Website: macys
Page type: delivery-shipping
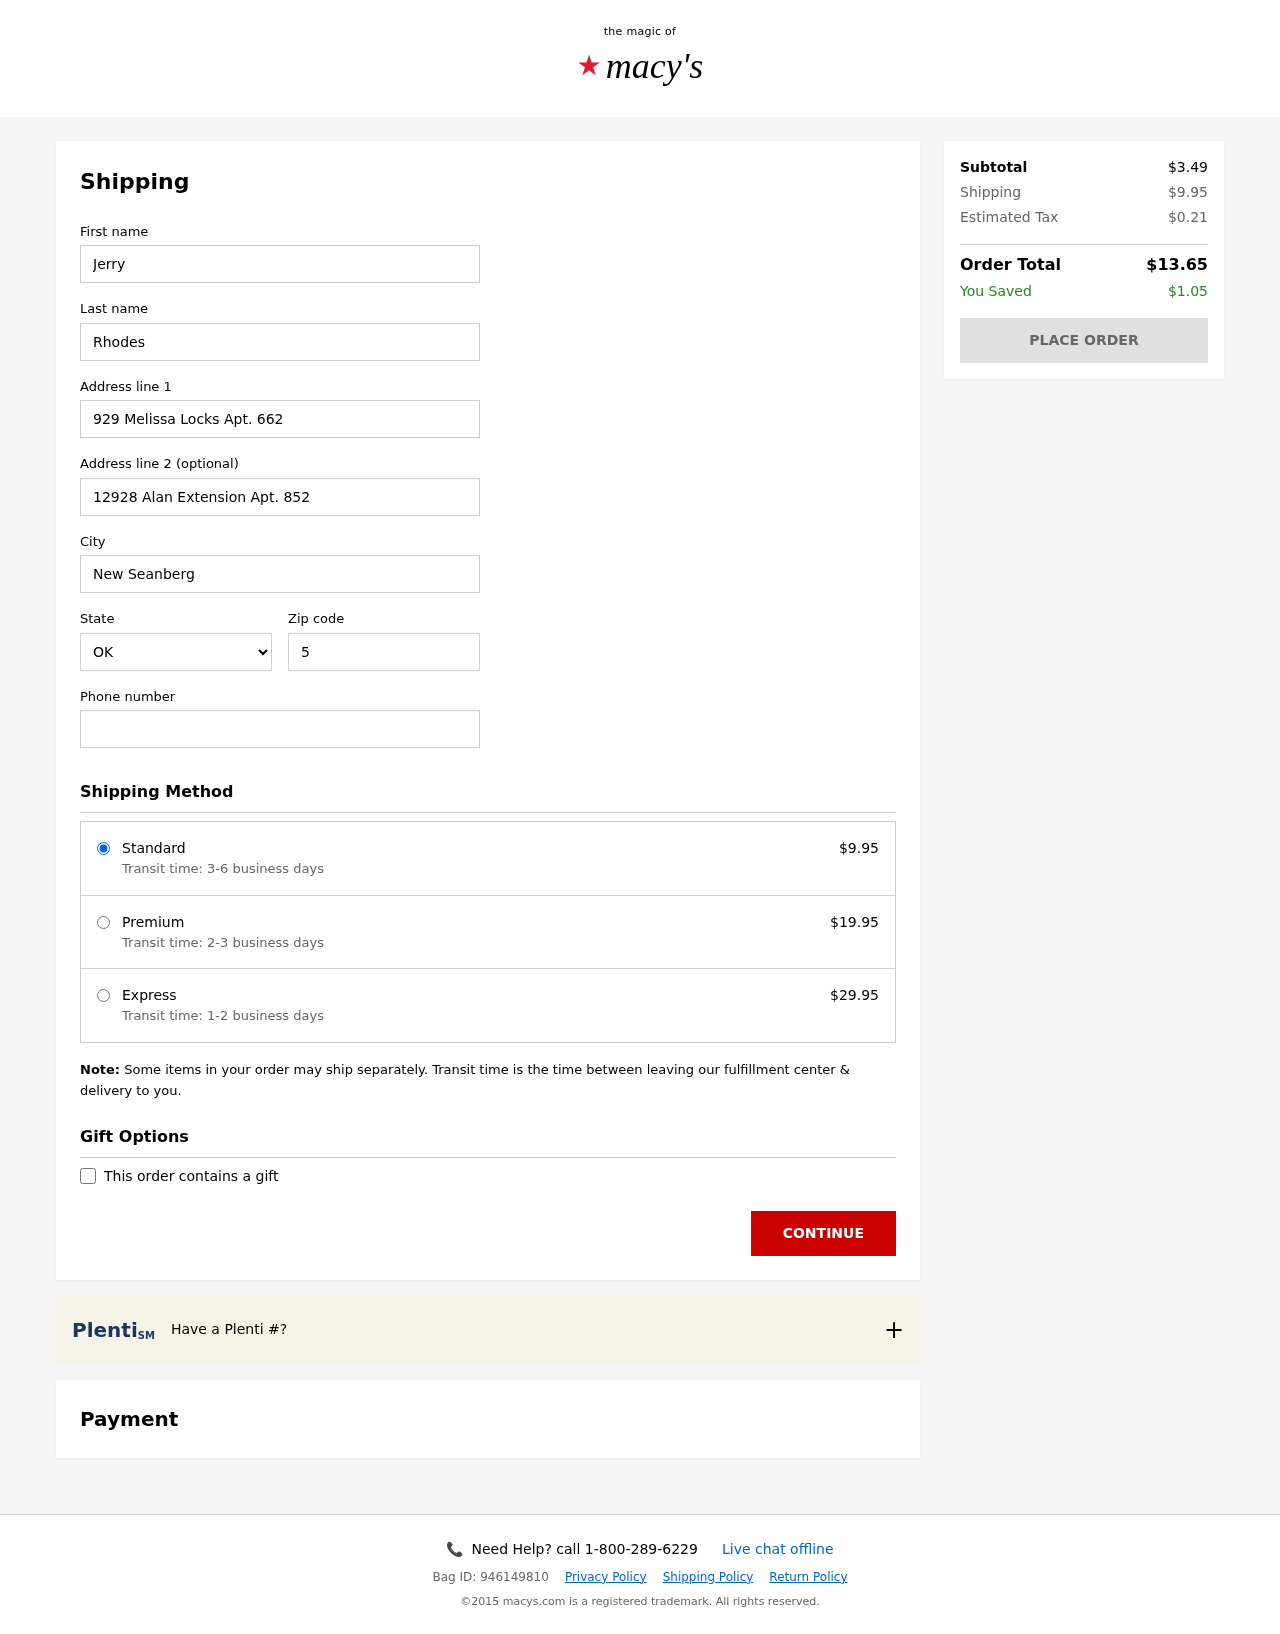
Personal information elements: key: PII_CITY
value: New Seanberg
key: PII_FIRSTNAME
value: Jerry
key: PII_LASTNAME
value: Rhodes
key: PII_PHONE
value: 7962554508
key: PII_POSTCODE
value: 52101
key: PII_STATE_ABBR
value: OK
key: PII_STREET
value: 929 Melissa Locks Apt. 662
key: PII_STREET2
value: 12928 Alan Extension Apt. 852
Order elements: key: ORDER_SHIPPING_COST
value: $9.95
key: ORDER_SHIPPING_PREMIUM
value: $19.95
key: ORDER_SHIPPING_EXPRESS
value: $29.95
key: ORDER_SUBTOTAL
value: $3.49
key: ORDER_TAX
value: $0.21
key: ORDER_TOTAL
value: $13.65
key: ORDER_SAVINGS
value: $1.05